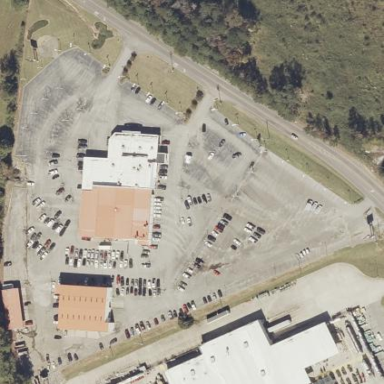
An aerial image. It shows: Car shop.